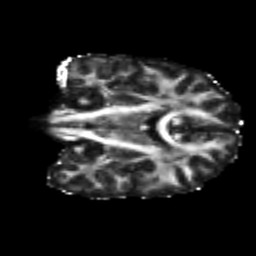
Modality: FA
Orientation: coronal
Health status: ill
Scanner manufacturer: siemens
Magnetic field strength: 3 T
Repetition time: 6.8 s
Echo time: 0.097 s